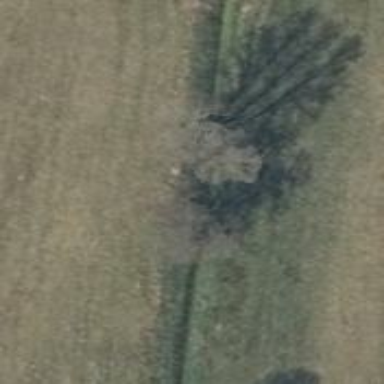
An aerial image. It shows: Evergreen needle-leaved tree.